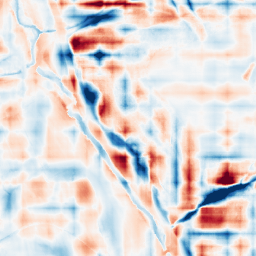
Category: wavelet
Decomposition family: wavelet_reverse_biorthogonal
Decomposition parameters: wavelet: rbio2.4
level: 5
Upsampling method: quintic
Upsampling parameters: scale: 4
Upsampling scale: 4